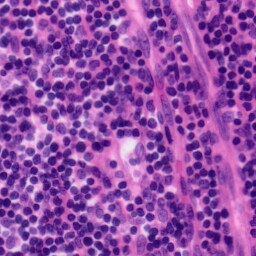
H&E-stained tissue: Tonsil